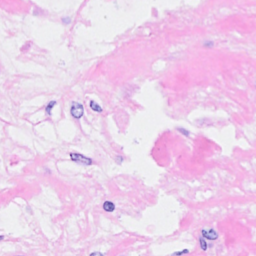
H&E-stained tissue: Breast